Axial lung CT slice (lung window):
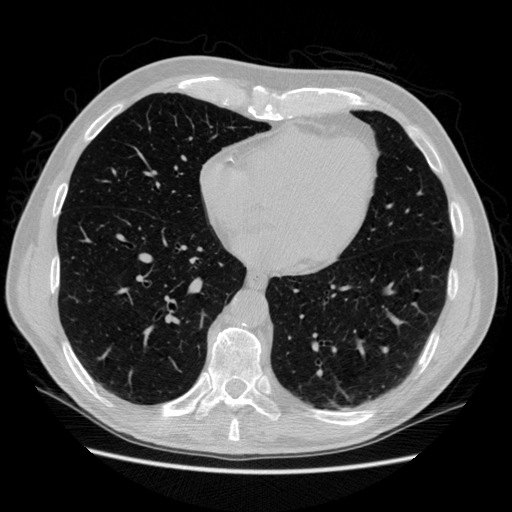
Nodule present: no